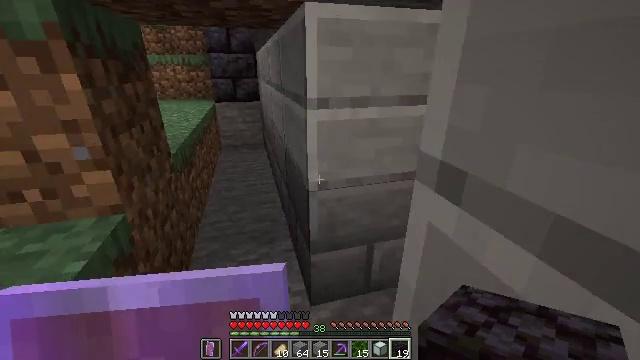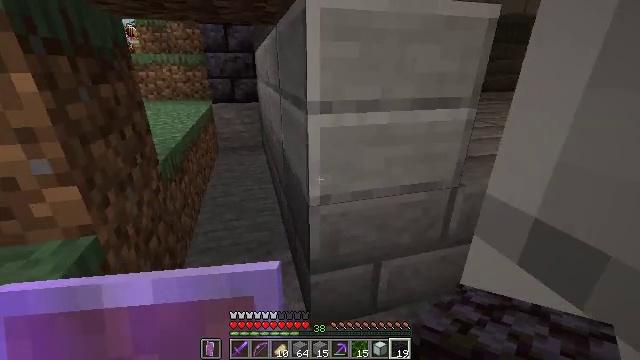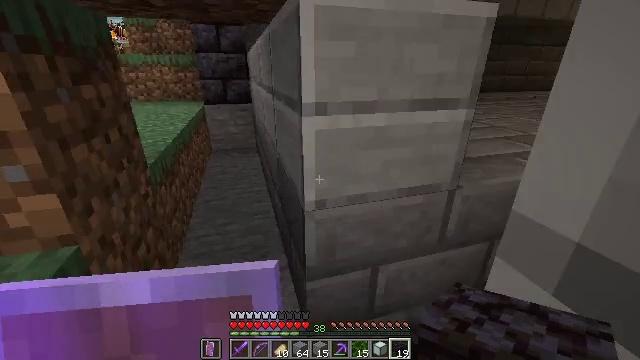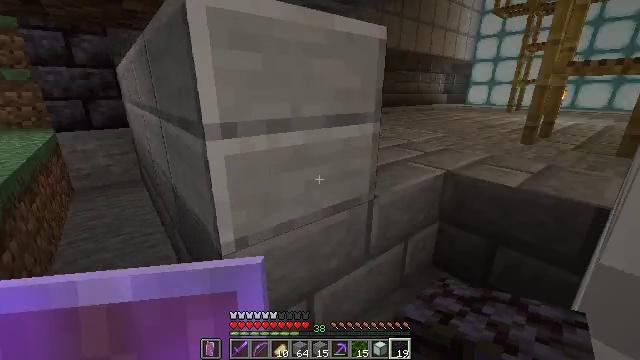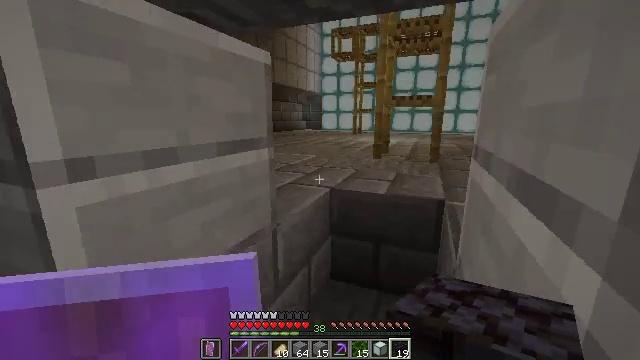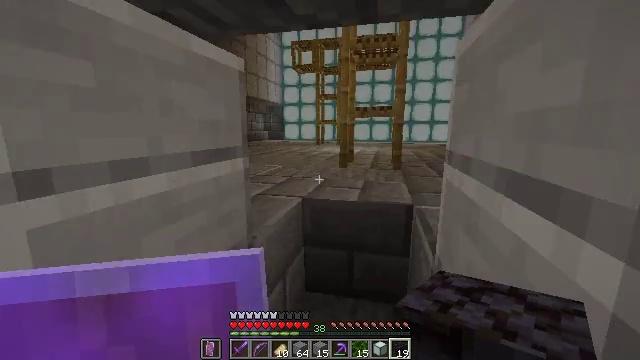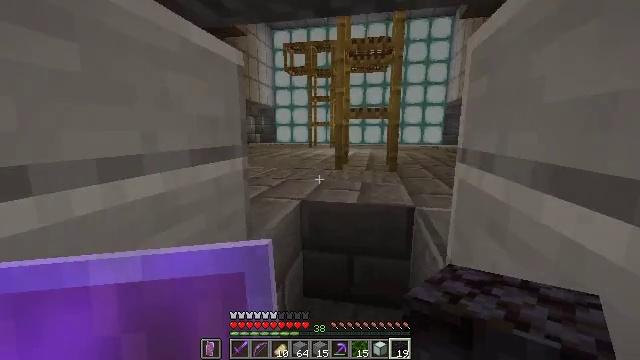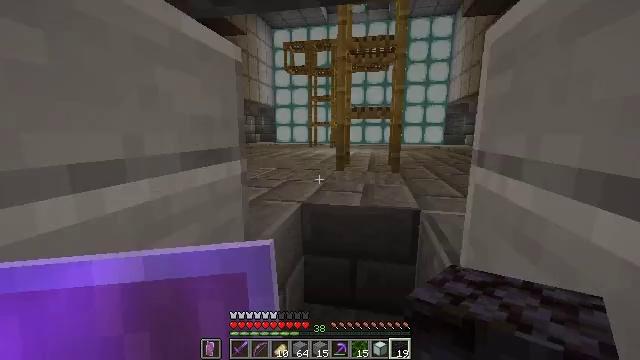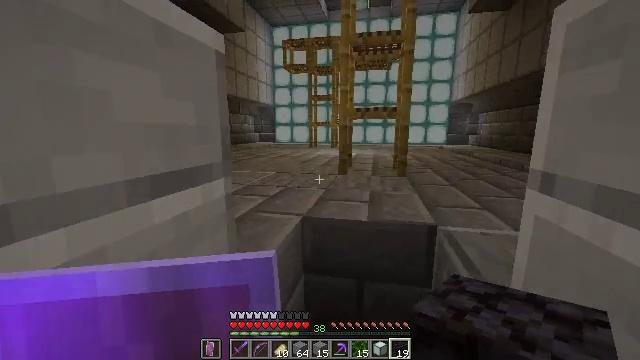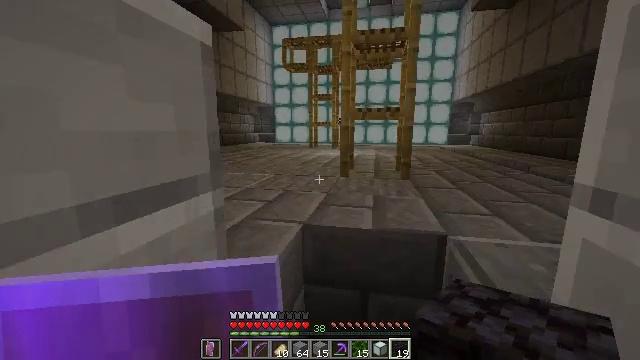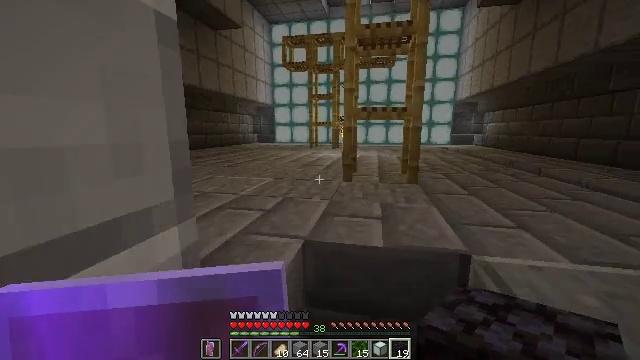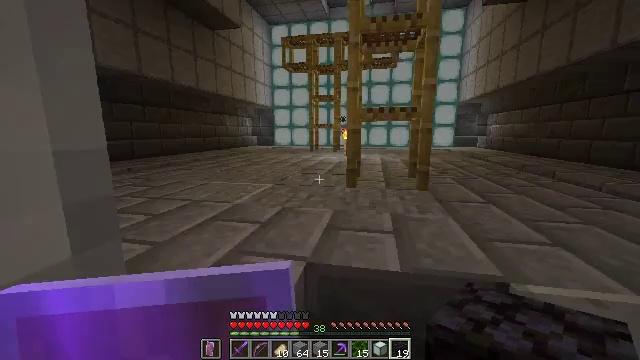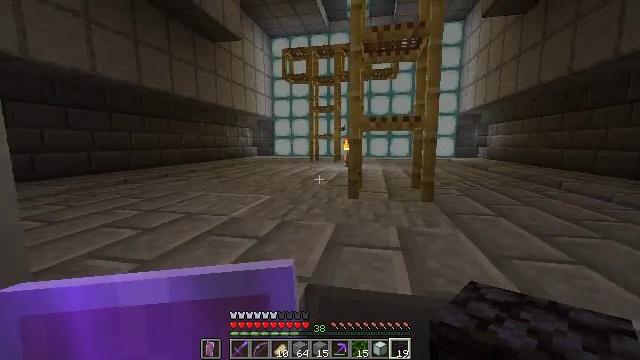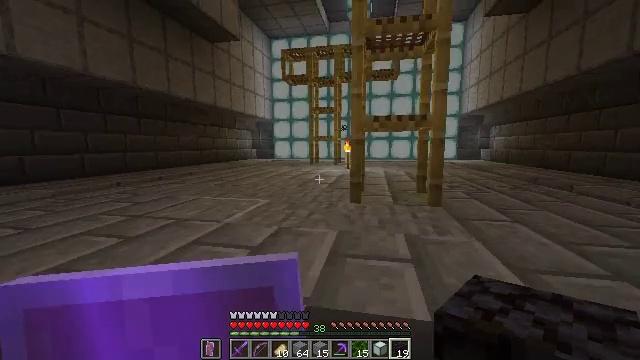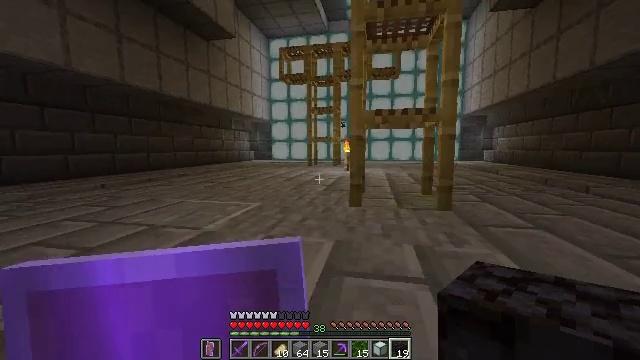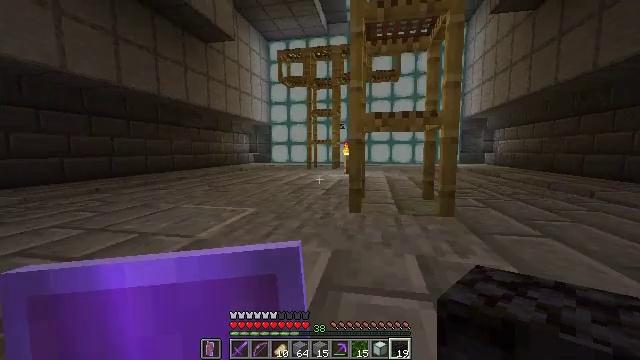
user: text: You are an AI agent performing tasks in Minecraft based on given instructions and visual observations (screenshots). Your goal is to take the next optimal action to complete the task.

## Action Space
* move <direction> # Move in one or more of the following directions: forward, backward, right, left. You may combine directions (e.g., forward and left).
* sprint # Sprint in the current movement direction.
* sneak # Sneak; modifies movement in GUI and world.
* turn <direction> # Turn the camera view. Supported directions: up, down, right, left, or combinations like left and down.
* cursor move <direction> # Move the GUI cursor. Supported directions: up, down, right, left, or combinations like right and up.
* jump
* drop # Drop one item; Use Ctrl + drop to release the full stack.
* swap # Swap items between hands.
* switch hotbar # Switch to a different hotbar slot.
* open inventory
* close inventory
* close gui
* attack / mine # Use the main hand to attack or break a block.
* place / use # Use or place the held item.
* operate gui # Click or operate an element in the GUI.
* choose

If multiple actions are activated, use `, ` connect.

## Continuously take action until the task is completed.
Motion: motion action
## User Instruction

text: Mine the sea lantern from the ocean monument.
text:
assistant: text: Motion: move forward
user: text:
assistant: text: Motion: move forward, turn right
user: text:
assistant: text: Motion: move forward, turn right and up
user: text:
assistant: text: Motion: turn right and up
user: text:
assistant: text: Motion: turn right and up
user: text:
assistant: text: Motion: move forward, turn right
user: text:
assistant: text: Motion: move forward
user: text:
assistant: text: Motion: move forward
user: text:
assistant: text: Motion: move forward
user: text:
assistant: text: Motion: move forward
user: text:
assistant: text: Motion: move forward
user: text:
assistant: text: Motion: move forward, turn up
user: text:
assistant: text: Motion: move forward
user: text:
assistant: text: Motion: move forward
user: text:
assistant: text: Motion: move forward
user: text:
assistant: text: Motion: move forward, turn up
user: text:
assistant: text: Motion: move forward, turn up
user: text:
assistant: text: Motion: move forward, turn left and up, jump
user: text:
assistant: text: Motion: move forward, turn up, jump
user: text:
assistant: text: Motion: move forward, turn left and up, jump
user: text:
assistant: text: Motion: move forward, jump
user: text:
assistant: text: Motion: move forward, turn left and up
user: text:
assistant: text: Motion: move forward, turn left and up
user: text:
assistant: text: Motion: move forward, turn left and up
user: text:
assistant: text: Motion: move forward
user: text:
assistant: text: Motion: move forward
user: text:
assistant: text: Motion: move forward
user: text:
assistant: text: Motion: move forward
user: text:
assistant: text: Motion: move forward
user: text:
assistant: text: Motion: move forward